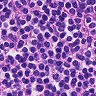
Metastatic tissue present: no